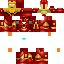
A male human skin with dark skin, wearing brown helmet dressed in a red suit and red pants, featuring a closed mouth.